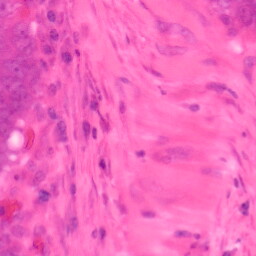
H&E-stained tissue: Colon